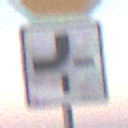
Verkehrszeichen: VerlaufVorfahrtsstrasse2
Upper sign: Stop
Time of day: SunriseSunset
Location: Outdoor (Nature)
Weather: Clear
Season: NotSpecified
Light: Natural